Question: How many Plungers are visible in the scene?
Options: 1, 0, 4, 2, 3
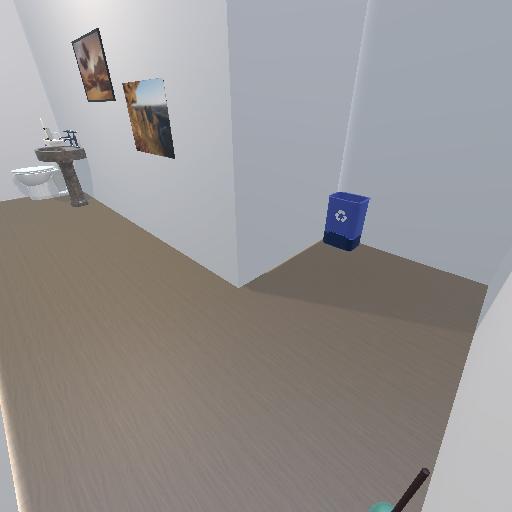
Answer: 1